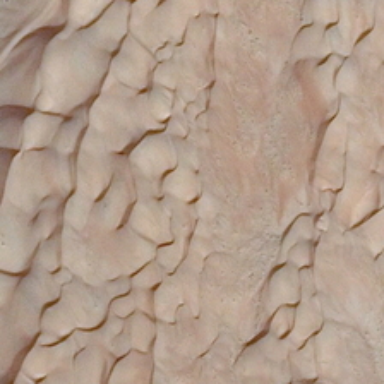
Many ripples like fish scales in a piece of yellow desert .